RGB frame:
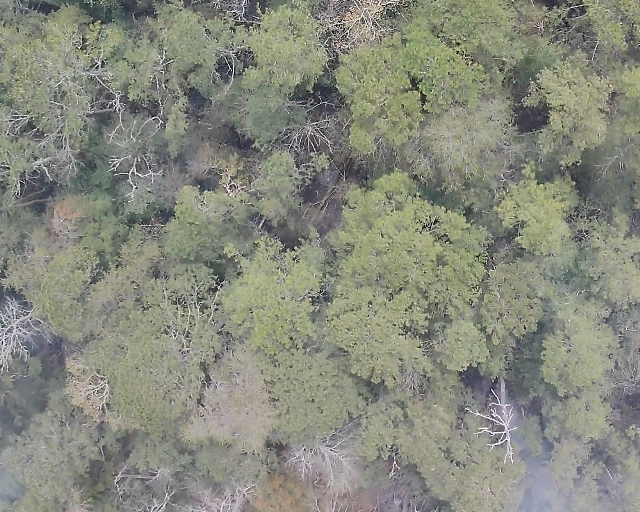
Thermal frame:
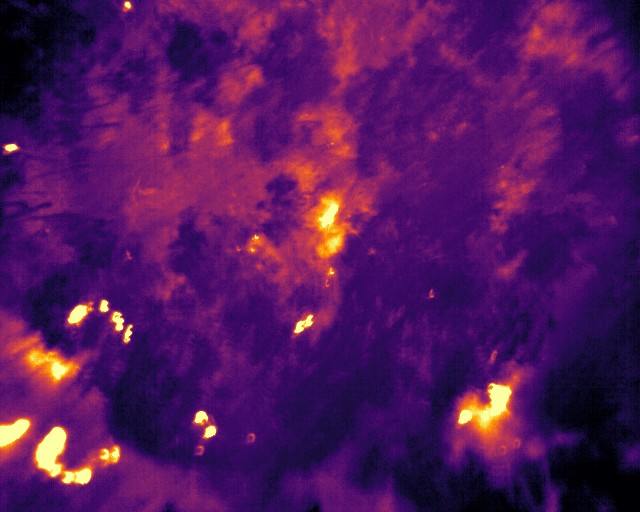
Captured: 2026-02-26 03:08:40
Pixels at or above 80 °C: 211 (fraction of frame: 0.0006439)